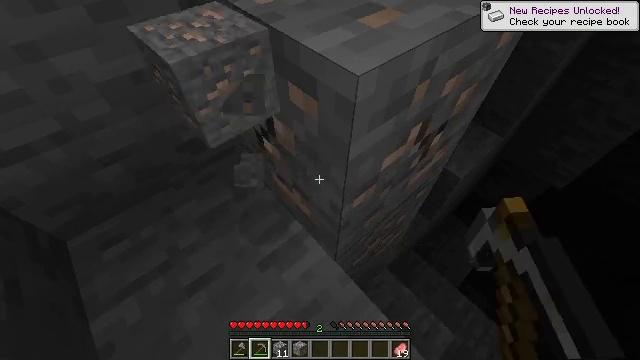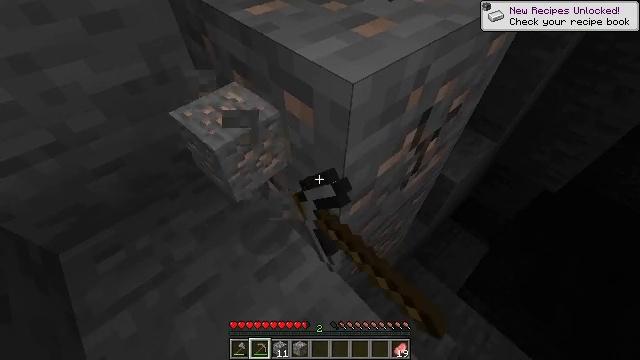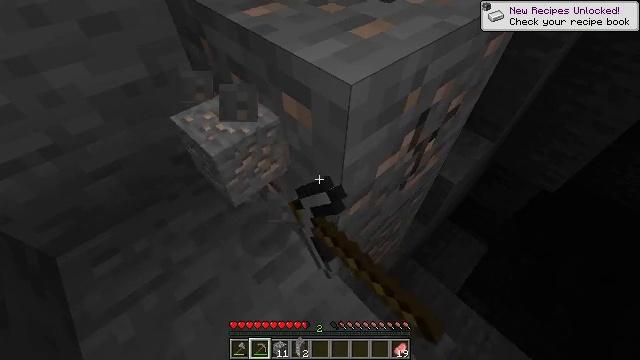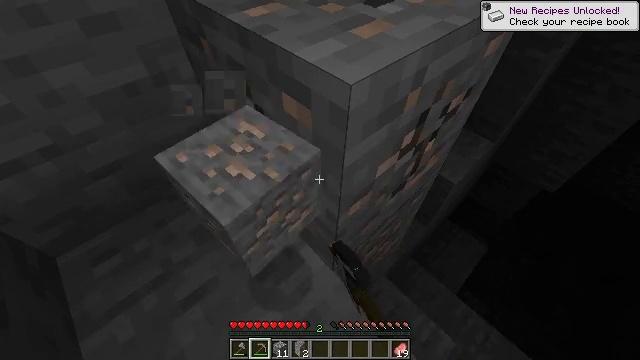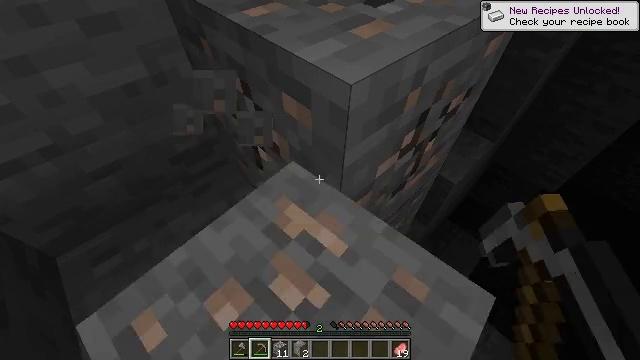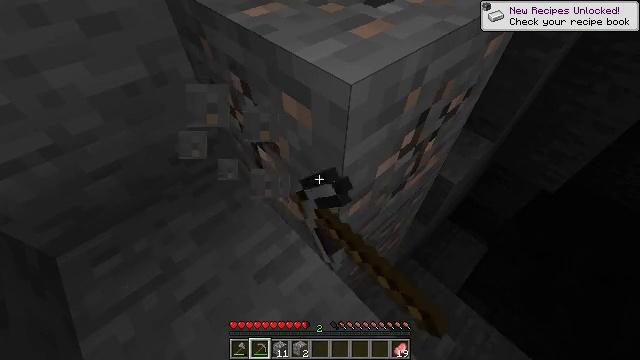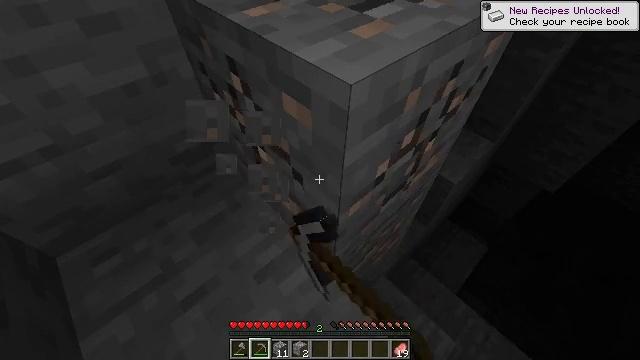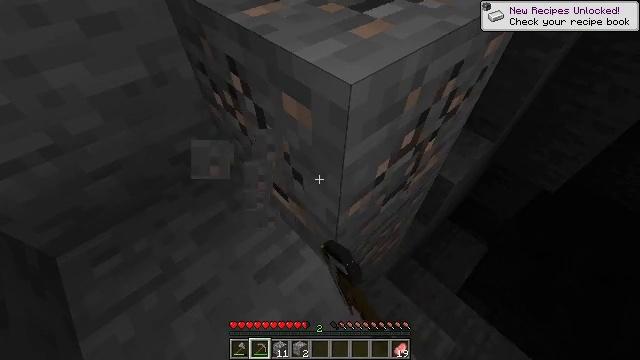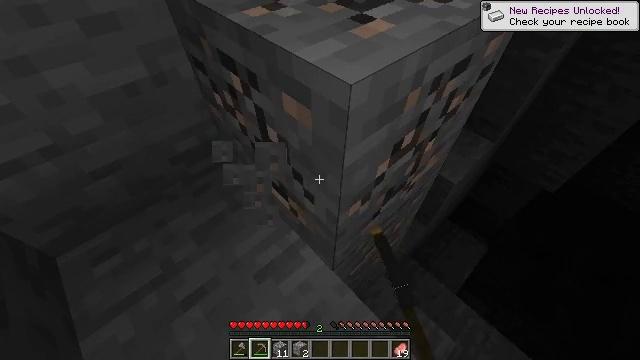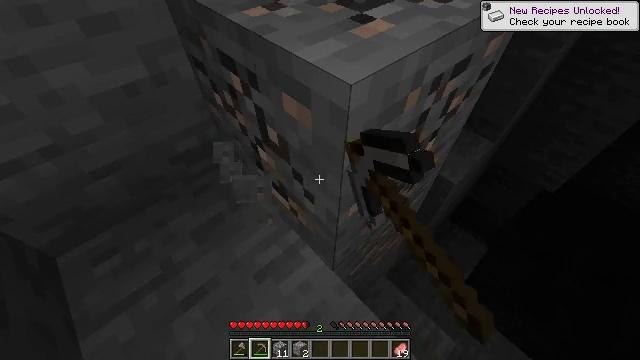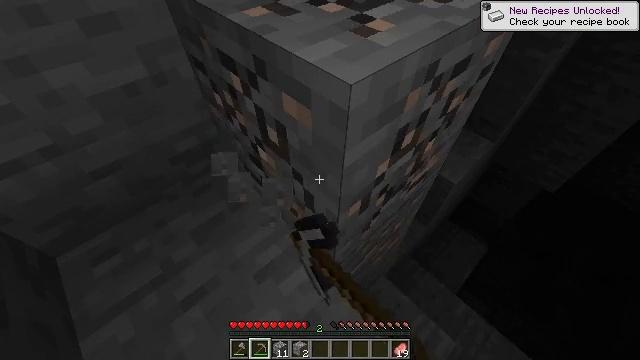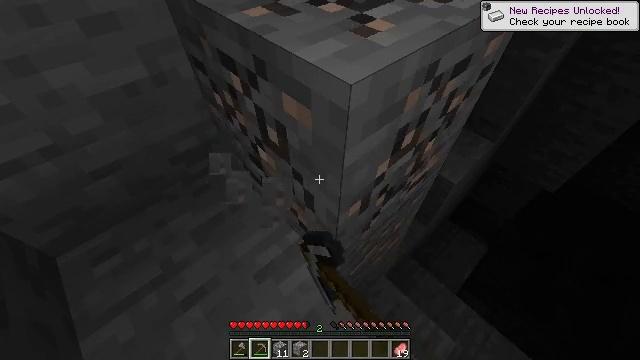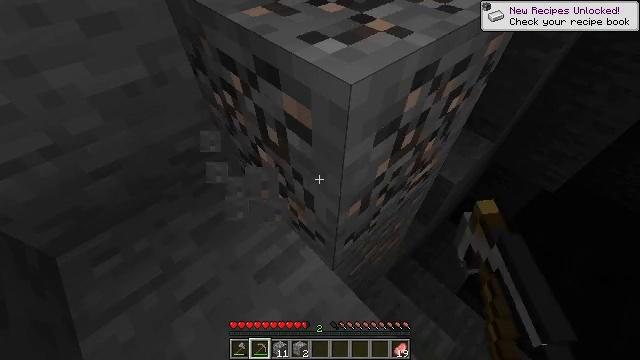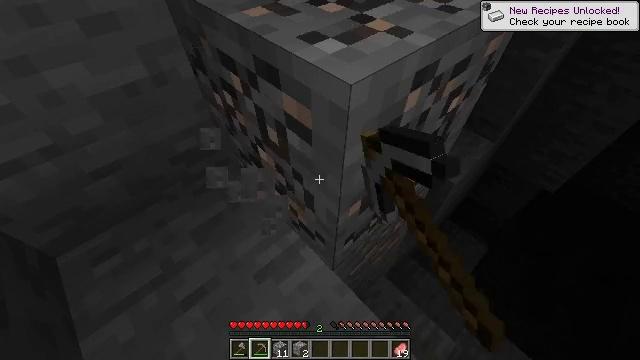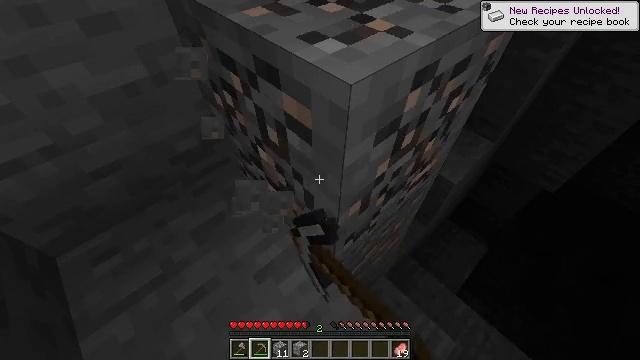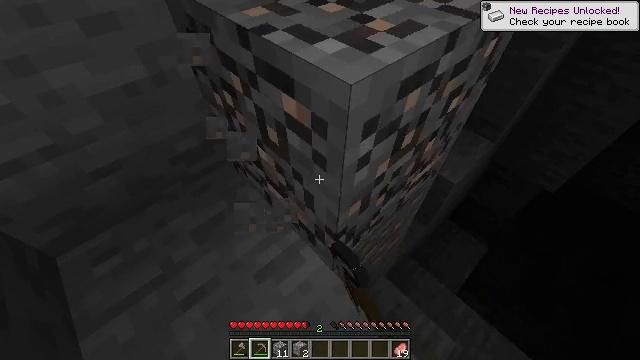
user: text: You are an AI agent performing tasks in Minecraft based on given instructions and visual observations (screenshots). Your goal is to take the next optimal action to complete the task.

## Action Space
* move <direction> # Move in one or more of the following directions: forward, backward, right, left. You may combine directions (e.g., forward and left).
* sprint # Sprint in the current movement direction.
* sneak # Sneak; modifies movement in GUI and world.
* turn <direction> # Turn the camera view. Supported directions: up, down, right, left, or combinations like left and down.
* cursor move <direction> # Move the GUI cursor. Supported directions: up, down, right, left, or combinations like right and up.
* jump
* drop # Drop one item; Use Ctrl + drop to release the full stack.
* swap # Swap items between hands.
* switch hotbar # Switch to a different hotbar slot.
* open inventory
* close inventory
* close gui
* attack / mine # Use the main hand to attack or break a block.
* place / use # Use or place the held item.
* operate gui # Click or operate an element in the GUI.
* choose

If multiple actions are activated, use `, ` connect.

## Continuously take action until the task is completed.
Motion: motion action
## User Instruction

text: Find iron ore and break it.
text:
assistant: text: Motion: sneak, turn right and up, attack / mine
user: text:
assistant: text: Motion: sneak, attack / mine
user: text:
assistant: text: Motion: sneak, attack / mine
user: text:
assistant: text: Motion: sneak, attack / mine
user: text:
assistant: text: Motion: sneak, attack / mine
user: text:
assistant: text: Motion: sneak, attack / mine
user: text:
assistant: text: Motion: sneak, attack / mine
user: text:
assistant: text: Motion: sneak, attack / mine
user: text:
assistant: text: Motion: sneak, attack / mine
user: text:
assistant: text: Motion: sneak, attack / mine
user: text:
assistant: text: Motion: sneak, attack / mine
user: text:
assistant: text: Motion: sneak, attack / mine
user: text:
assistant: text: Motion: sneak, attack / mine
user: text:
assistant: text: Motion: sneak, attack / mine
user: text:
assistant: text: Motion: sneak, attack / mine
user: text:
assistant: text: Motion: move forward, sneak, turn down, attack / mine
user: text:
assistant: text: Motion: move forward and move right, sneak, turn down, attack / mine
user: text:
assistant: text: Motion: move forward and move right, sneak, attack / mine
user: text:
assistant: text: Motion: move forward and move right, sneak, attack / mine
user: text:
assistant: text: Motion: move forward and move right, sneak, turn down, attack / mine
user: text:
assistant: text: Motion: move forward and move right, sneak, attack / mine
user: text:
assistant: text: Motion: move forward and move right, sneak, turn down, attack / mine
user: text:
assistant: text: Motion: move forward and move right, sneak, turn left and down, attack / mine
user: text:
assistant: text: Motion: move forward, sneak, turn left and down, attack / mine
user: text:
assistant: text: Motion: move forward, sneak, turn left and down, attack / mine
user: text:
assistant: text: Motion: sneak, attack / mine
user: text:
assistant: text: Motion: sneak, attack / mine
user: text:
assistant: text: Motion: sneak, attack / mine
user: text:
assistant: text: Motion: sneak, attack / mine
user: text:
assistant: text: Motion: sneak, attack / mine